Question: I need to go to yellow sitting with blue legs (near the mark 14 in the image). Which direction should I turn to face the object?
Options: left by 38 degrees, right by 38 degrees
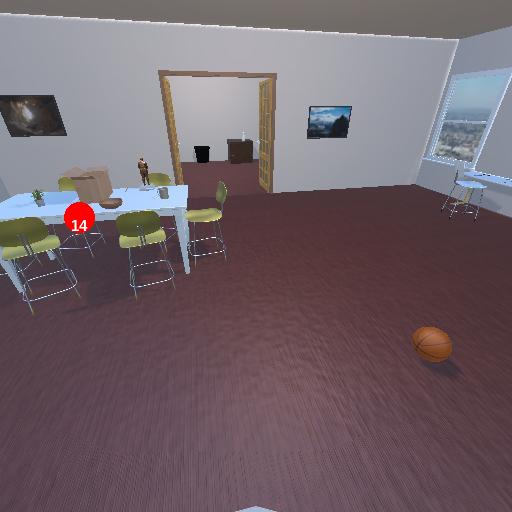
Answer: left by 38 degrees